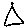
Label: triangle